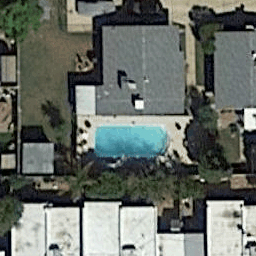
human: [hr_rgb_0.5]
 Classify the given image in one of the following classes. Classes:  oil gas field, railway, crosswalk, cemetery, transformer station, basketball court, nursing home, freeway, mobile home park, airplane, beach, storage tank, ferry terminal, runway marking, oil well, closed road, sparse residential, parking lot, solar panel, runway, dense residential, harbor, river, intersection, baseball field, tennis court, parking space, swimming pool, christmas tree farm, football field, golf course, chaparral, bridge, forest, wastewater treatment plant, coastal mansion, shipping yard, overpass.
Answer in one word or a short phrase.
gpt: swimming pool